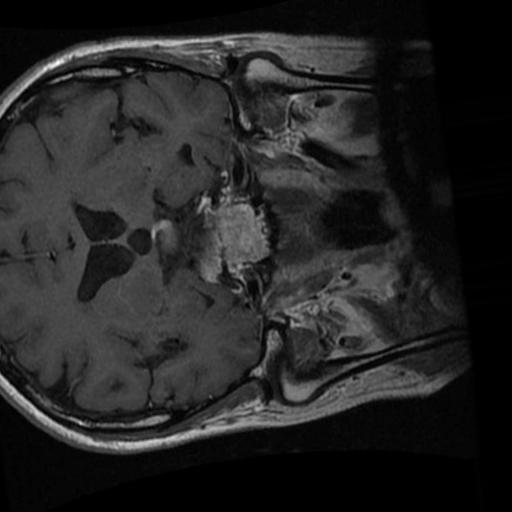
Label: brain_tumor